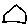
Label: house